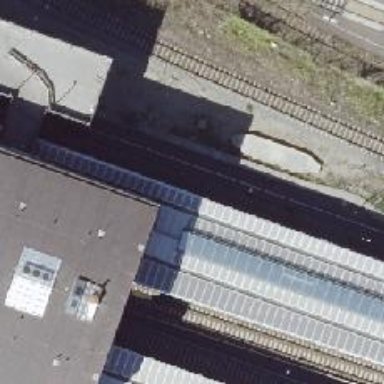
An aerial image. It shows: Platform edge at railway station.